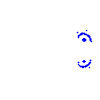
Particle: proton